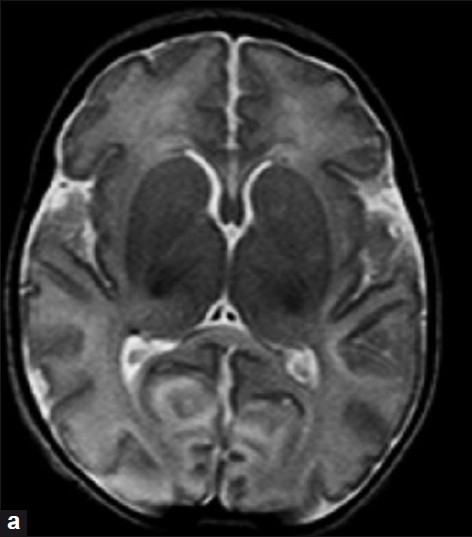
Label: notumor